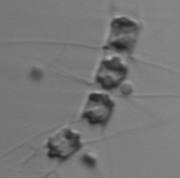
Label: Chaetoceros_didymus_TAG_external_flagellate